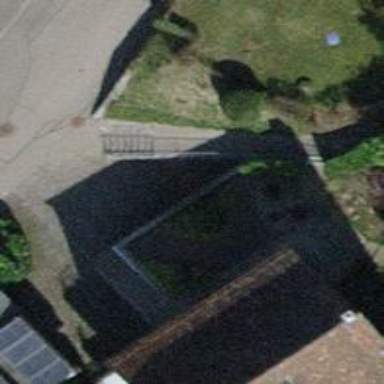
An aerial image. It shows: Staircase with ramp.